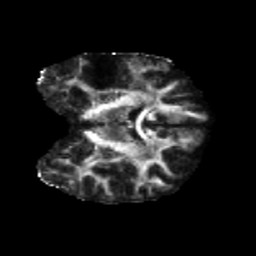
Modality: FA
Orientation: coronal
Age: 59
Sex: female
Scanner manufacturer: siemens
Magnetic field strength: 3 T
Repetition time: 5.47 s
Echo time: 0.0854 s